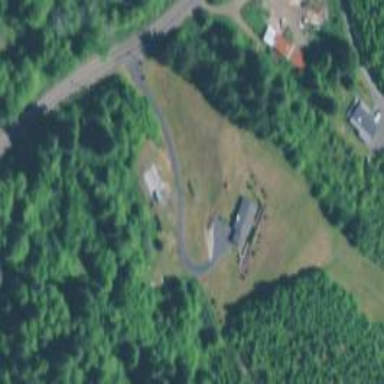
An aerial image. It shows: Driveway leading to service road.